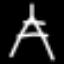
Label: The Eiffel Tower